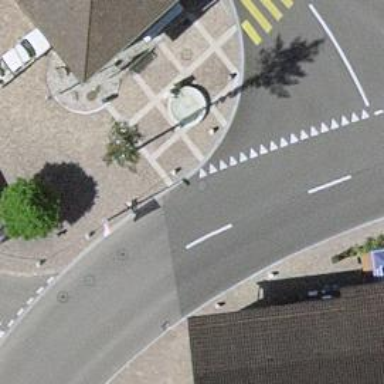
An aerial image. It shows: Bollard barrier.